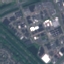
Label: Industrial